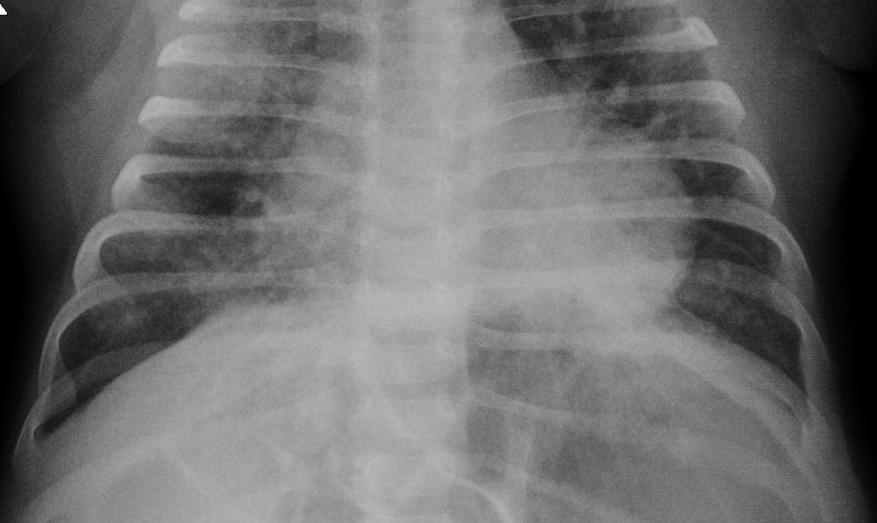
Diagnosis: PNEUMONIA